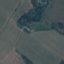
Label: Pasture